Interaction volume radius: 5 \u00c5
Interaction volume height: 25 \u00c5
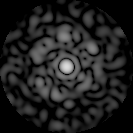
Disorder parameter: 0.7853